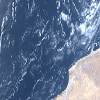
Label: water